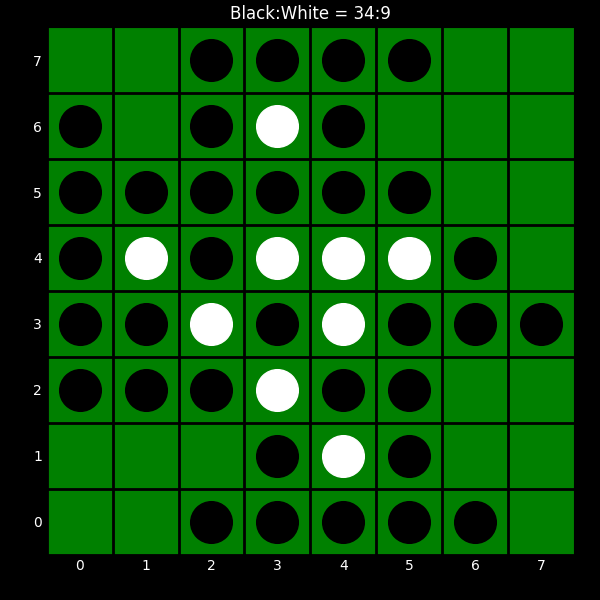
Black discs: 34
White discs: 9